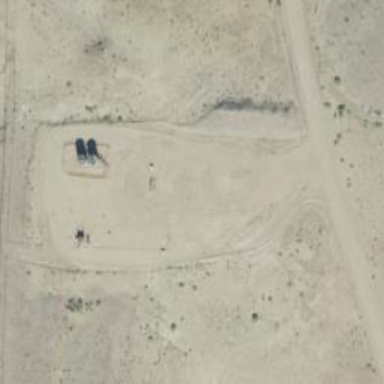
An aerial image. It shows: Petroleum well that is man-made.